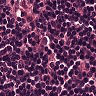
Metastatic tissue present: no